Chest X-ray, PA view. Patient: 57 years old, sex F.
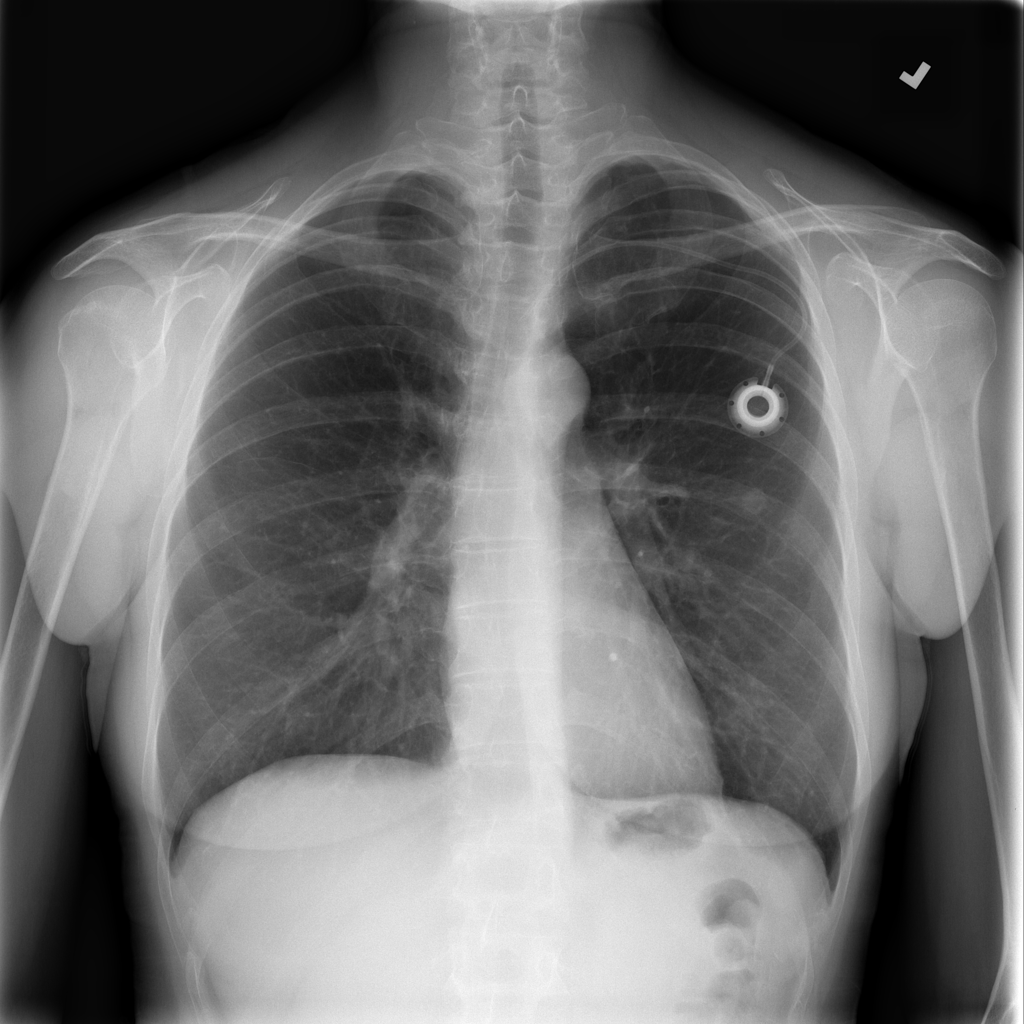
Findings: Nodule